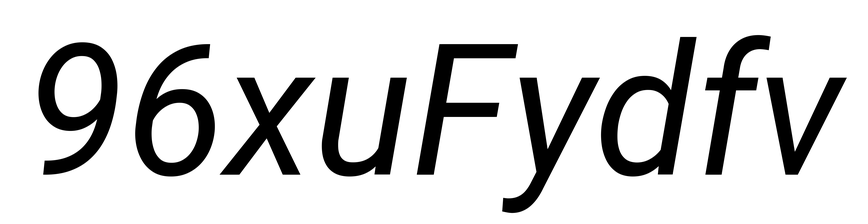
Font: Roboto-Italic_Italic